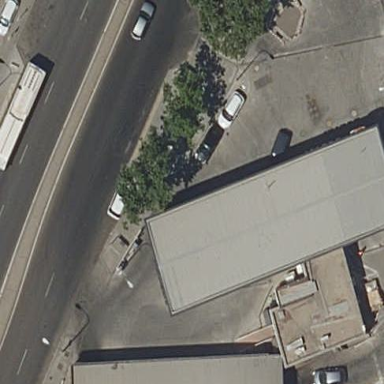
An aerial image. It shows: Building that serves as fuel station.